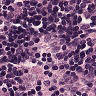
Metastatic tissue present: no